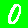
Digit: 0